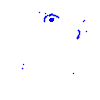
Particle: electron